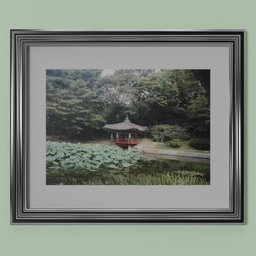
Label: decoration